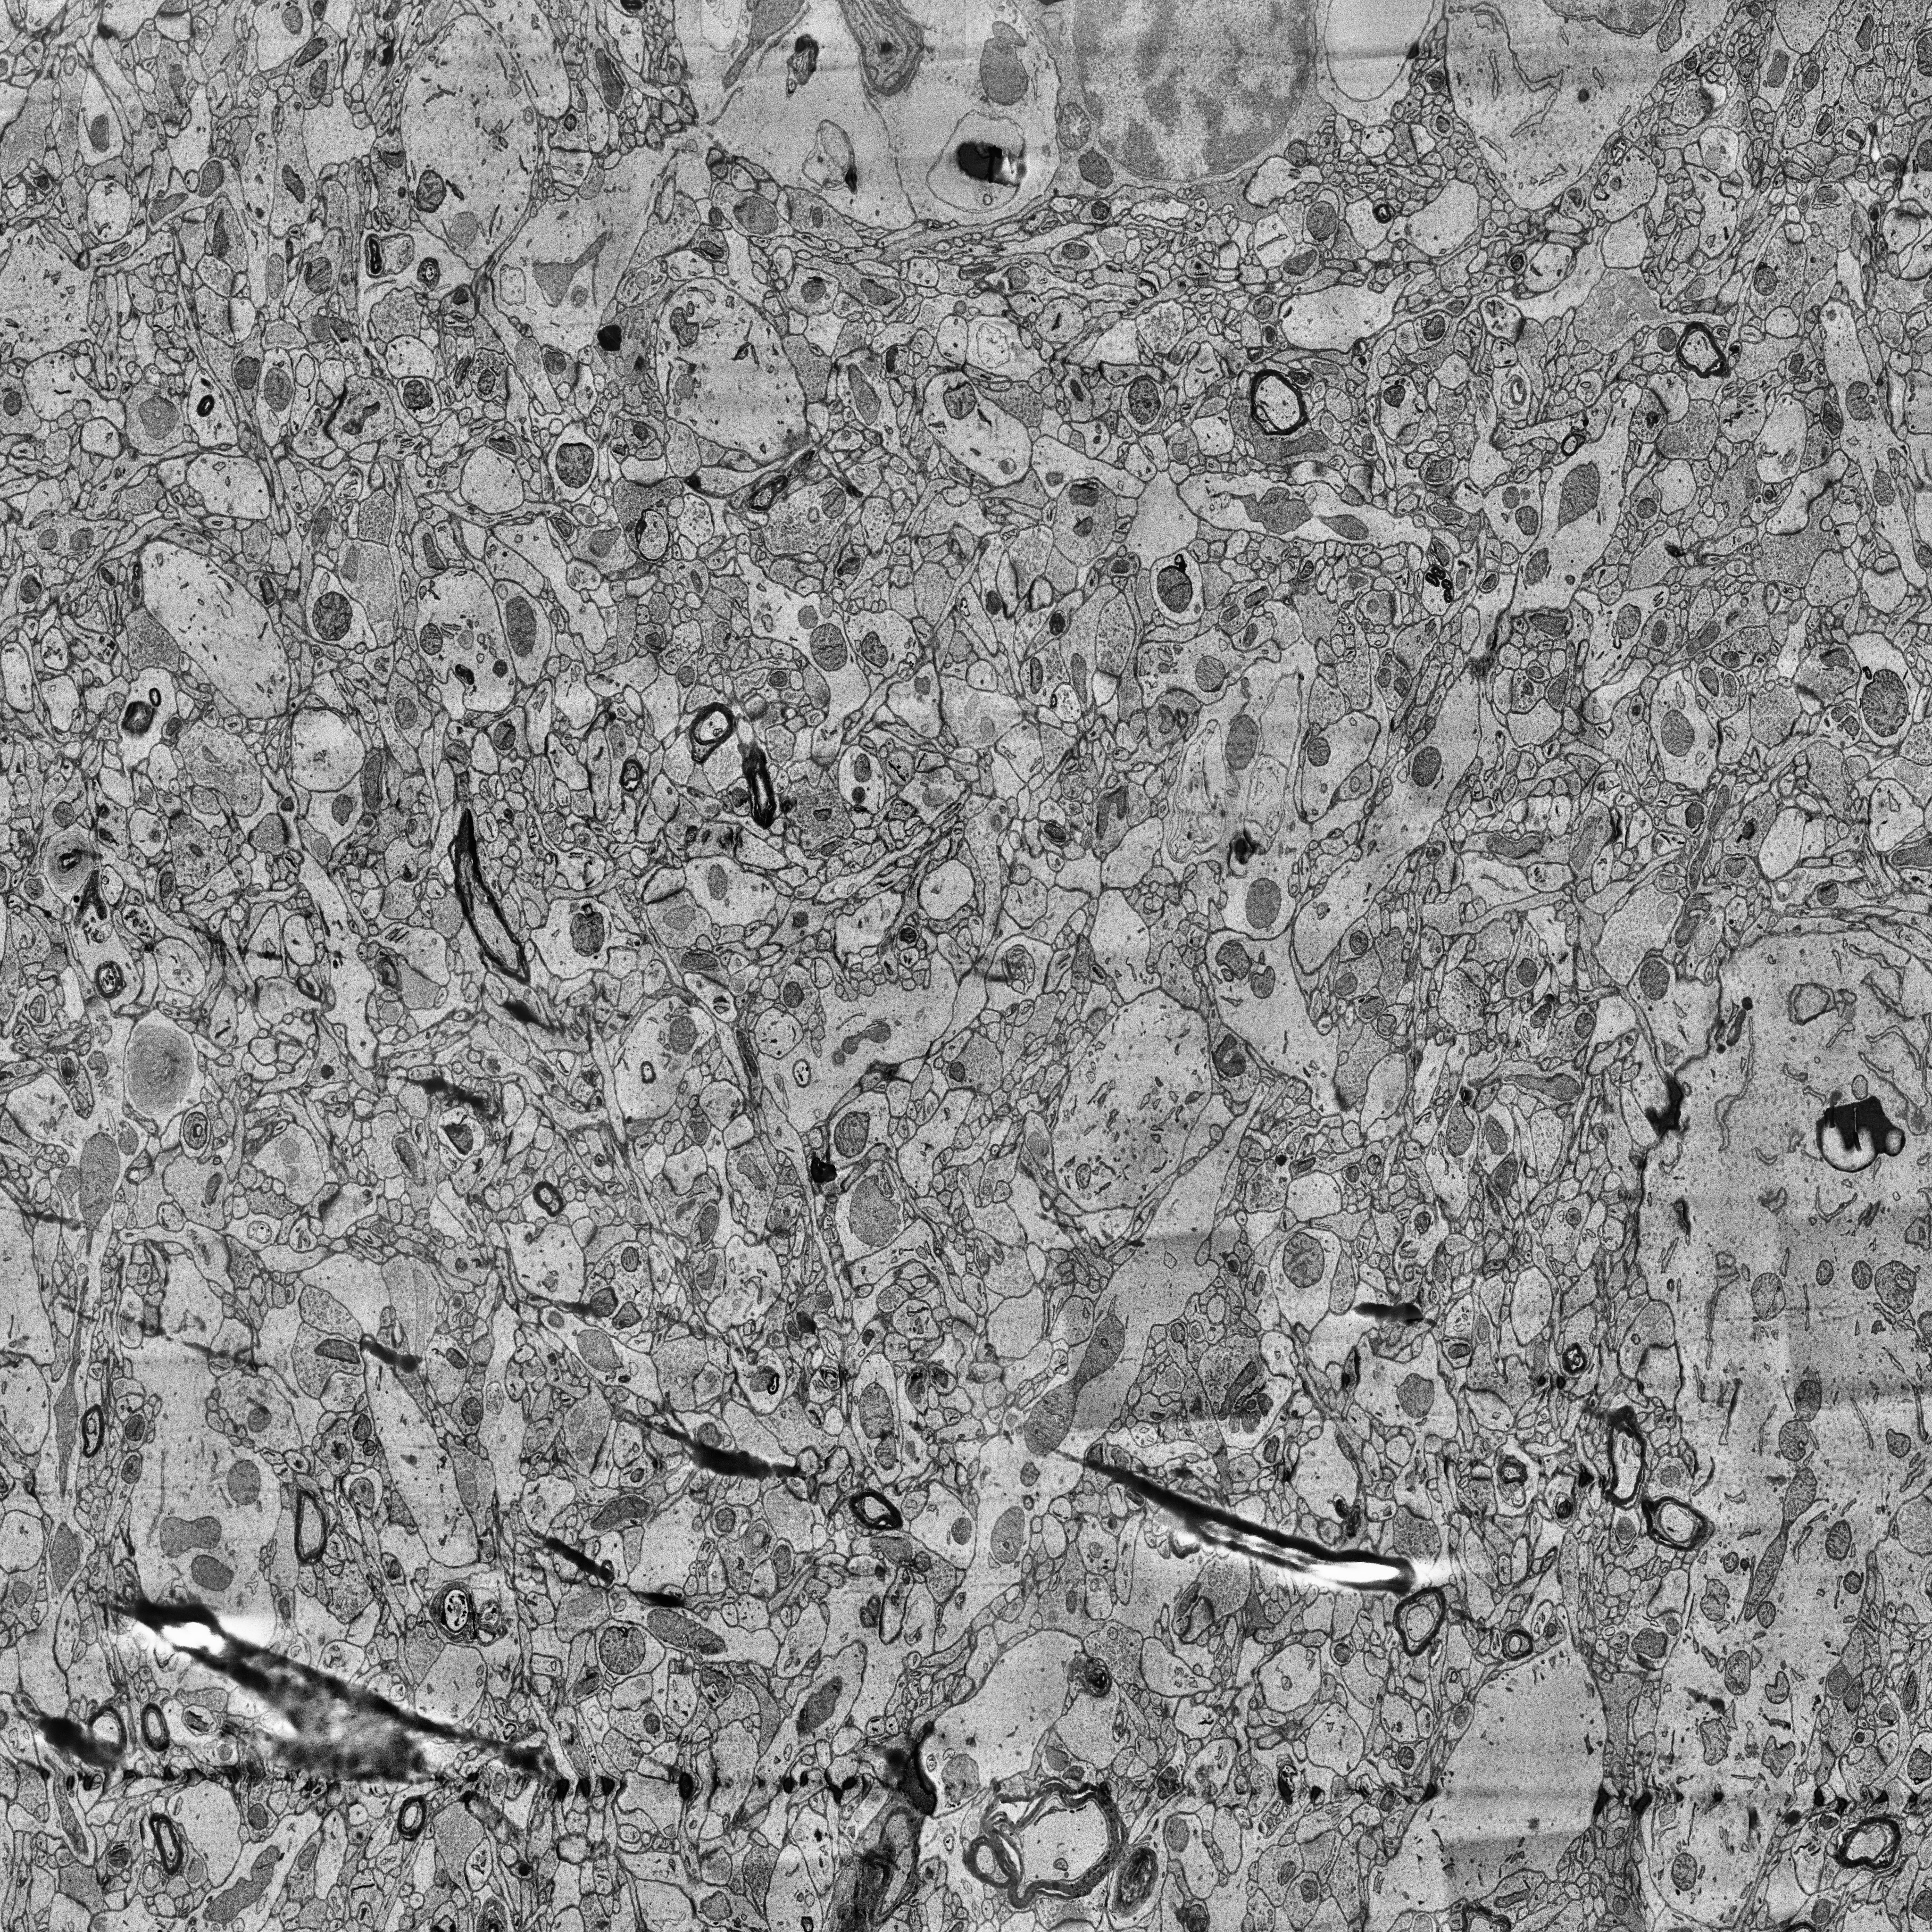
Electron microscopy slice of human cortex tissue
Slice depth (z): 168
Mitochondria instances in slice: 482